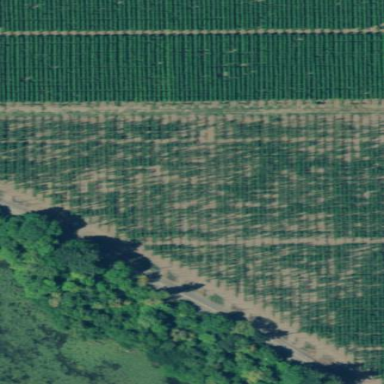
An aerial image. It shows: Orchard.